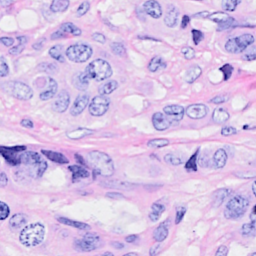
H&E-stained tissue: Breast